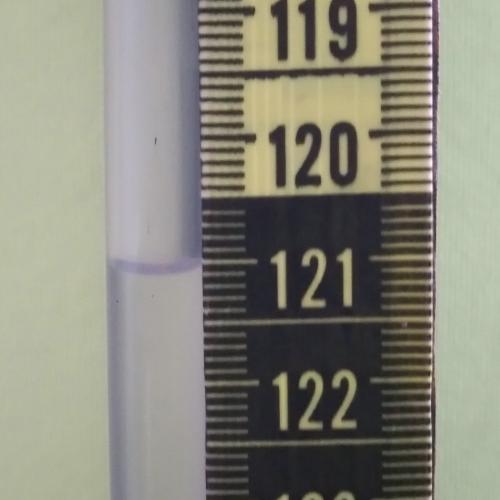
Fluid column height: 121.1 cm